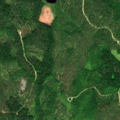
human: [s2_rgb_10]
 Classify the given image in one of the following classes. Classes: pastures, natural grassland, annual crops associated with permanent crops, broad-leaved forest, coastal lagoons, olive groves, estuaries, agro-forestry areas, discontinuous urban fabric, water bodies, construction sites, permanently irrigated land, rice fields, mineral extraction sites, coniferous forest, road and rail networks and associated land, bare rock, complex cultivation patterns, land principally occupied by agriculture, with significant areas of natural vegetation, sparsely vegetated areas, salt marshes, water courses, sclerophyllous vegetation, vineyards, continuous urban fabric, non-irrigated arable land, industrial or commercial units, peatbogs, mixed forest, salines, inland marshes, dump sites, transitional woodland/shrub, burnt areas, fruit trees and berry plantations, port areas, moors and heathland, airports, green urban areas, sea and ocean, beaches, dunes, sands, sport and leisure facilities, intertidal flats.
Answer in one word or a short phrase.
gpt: coniferous forest, mixed forest